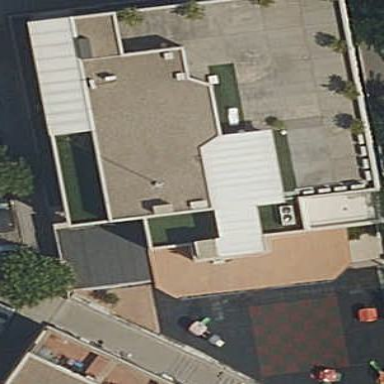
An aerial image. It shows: Part of building.